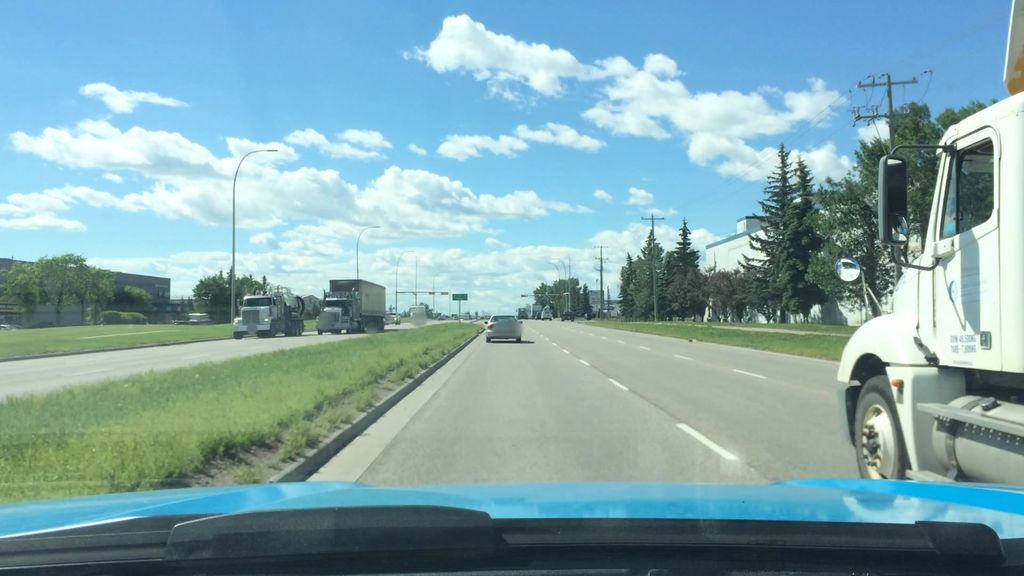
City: calgary